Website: macys
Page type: cross-sells
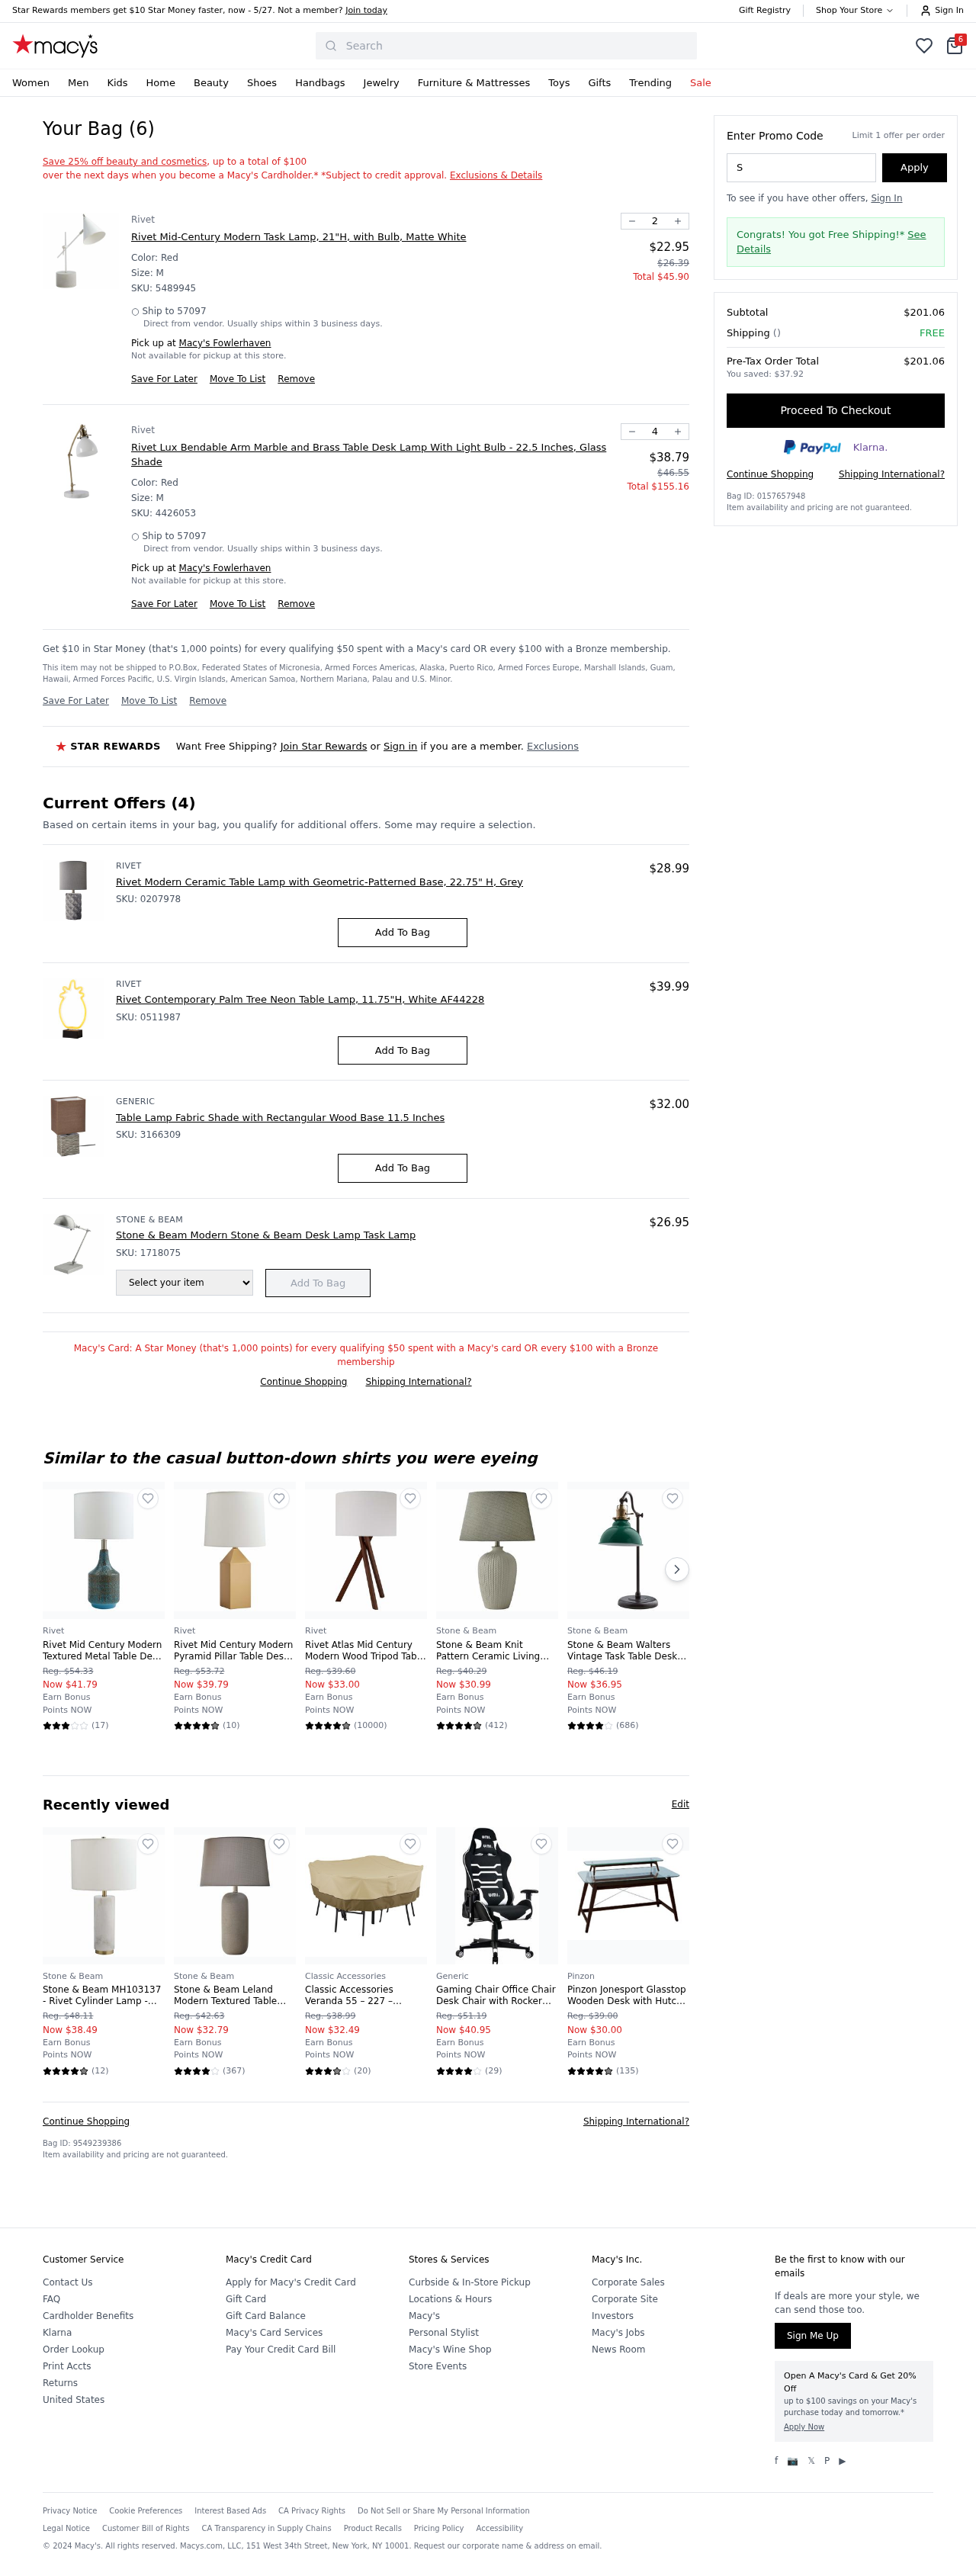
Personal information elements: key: PII_CITY
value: Fowlerhaven
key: PII_POSTCODE
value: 57097
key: PII_PROMO_CODE
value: SAVE28
Product elements: key: PRODUCT10_BRAND
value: Stone & Beam
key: PRODUCT10_NAME
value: Stone & Beam MH103137 - Rivet Cylinder Lamp - Table, 14" x 14" x 22", Paint+Plating
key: PRODUCT10_NUM_RATINGS
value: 12
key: PRODUCT10_PRICE
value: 38.49
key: PRODUCT10_RATING
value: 4.8
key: PRODUCT11_BRAND
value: Stone & Beam
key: PRODUCT11_NAME
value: Stone & Beam Leland Modern Textured Table Lamp With Bulb, 24.5"H, Grey
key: PRODUCT11_NUM_RATINGS
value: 367
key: PRODUCT11_PRICE
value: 32.79
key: PRODUCT11_RATING
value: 4.1
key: PRODUCT12_BRAND
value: Classic Accessories
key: PRODUCT12_NAME
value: Classic Accessories Veranda 55 – 227 – 011501 – Patio Table &amp; Chair Cover – M
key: PRODUCT12_NUM_RATINGS
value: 20
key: PRODUCT12_PRICE
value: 32.49
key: PRODUCT12_RATING
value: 3.7
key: PRODUCT13_BRAND
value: Generic
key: PRODUCT13_NAME
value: Gaming Chair Office Chair Desk Chair with Rocker Function Gamer Chair Fabric Height Adjustable Swive
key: PRODUCT13_NUM_RATINGS
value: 29
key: PRODUCT13_PRICE
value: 40.95
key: PRODUCT13_RATING
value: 4.1
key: PRODUCT14_BRAND
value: Pinzon
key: PRODUCT14_NAME
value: Pinzon Jonesport Glasstop Wooden Desk with Hutch, Kona
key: PRODUCT14_NUM_RATINGS
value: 135
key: PRODUCT14_PRICE
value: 30
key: PRODUCT14_RATING
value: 4.9
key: PRODUCT15_BRAND
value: Rivet
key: PRODUCT15_NAME
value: Rivet Modern Ceramic Table Lamp with Geometric-Patterned Base, 22.75" H, Grey
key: PRODUCT15_PRICE
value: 28.99
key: PRODUCT16_BRAND
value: Generic
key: PRODUCT16_NAME
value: Table Lamp Fabric Shade with Rectangular Wood Base 11.5 Inches
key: PRODUCT16_PRICE
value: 32
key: PRODUCT1_BRAND
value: Rivet
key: PRODUCT1_NAME
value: Rivet Mid-Century Modern Task Lamp, 21"H, with Bulb, Matte White
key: PRODUCT1_PRICE
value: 22.95
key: PRODUCT1_QUANTITY
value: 2
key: PRODUCT2_BRAND
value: Rivet
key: PRODUCT2_NAME
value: Rivet Lux Bendable Arm Marble and Brass Table Desk Lamp With Light Bulb - 22.5 Inches, Glass Shade
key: PRODUCT2_PRICE
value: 38.79
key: PRODUCT2_QUANTITY
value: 4
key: PRODUCT3_BRAND
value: Rivet
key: PRODUCT3_NAME
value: Rivet Contemporary Palm Tree Neon Table Lamp, 11.75"H, White AF44228
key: PRODUCT3_PRICE
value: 39.99
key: PRODUCT4_BRAND
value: Stone & Beam
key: PRODUCT4_NAME
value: Stone & Beam Modern Stone & Beam Desk Lamp Task Lamp
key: PRODUCT4_PRICE
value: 26.95
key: PRODUCT5_BRAND
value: Rivet
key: PRODUCT5_NAME
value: Rivet Mid Century Modern Textured Metal Table Desk Lamp With Light Bulb - 22 Inches, Blue And Copper
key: PRODUCT5_NUM_RATINGS
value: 17
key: PRODUCT5_PRICE
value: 41.79
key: PRODUCT5_RATING
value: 3.3
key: PRODUCT6_BRAND
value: Rivet
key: PRODUCT6_NAME
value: Rivet Mid Century Modern Pyramid Pillar Table Desk Lamp With Light Bulb - 22 Inches, Brass with Line
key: PRODUCT6_NUM_RATINGS
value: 10
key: PRODUCT6_PRICE
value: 39.79
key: PRODUCT6_RATING
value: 4.5
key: PRODUCT7_BRAND
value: Rivet
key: PRODUCT7_NAME
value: Rivet Atlas Mid Century Modern Wood Tripod Table Desk Lamp With Light Bulb - 27 Inches, White Shade
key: PRODUCT7_NUM_RATINGS
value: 10000
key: PRODUCT7_PRICE
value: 33
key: PRODUCT7_RATING
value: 4.7
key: PRODUCT8_BRAND
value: Stone & Beam
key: PRODUCT8_NAME
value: Stone & Beam Knit Pattern Ceramic Living Room Table Desk Lamp With LED Light Bulb - 18 x 24 Inches,
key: PRODUCT8_NUM_RATINGS
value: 412
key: PRODUCT8_PRICE
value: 30.99
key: PRODUCT8_RATING
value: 4.7
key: PRODUCT9_BRAND
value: Stone & Beam
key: PRODUCT9_NAME
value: Stone & Beam Walters Vintage Task Table Desk Lamp With LED Light Bulb - 7.6 x 10 x 19.9 Inches, Gree
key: PRODUCT9_NUM_RATINGS
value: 686
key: PRODUCT9_PRICE
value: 36.95
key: PRODUCT9_RATING
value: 4.2
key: PRODUCT1_SKU
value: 5489945
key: PRODUCT1_ORIGINAL_PRICE
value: $26.39
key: PRODUCT1_TOTAL
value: $45.90
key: PRODUCT2_SKU
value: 4426053
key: PRODUCT2_ORIGINAL_PRICE
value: $46.55
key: PRODUCT2_TOTAL
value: $155.16
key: PRODUCT15_SKU
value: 0207978
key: PRODUCT3_SKU
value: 0511987
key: PRODUCT16_SKU
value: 3166309
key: PRODUCT4_SKU
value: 1718075
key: PRODUCT5_ORIGINAL_PRICE
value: Reg. $54.33
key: PRODUCT6_ORIGINAL_PRICE
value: Reg. $53.72
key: PRODUCT7_ORIGINAL_PRICE
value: Reg. $39.60
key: PRODUCT8_ORIGINAL_PRICE
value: Reg. $40.29
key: PRODUCT9_ORIGINAL_PRICE
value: Reg. $46.19
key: PRODUCT10_ORIGINAL_PRICE
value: Reg. $48.11
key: PRODUCT11_ORIGINAL_PRICE
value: Reg. $42.63
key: PRODUCT12_ORIGINAL_PRICE
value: Reg. $38.99
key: PRODUCT13_ORIGINAL_PRICE
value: Reg. $51.19
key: PRODUCT14_ORIGINAL_PRICE
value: Reg. $39.00
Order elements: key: ORDER_NUM_ITEMS
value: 6
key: ORDER_SUBTOTAL
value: $201.06
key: ORDER_TOTAL
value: $201.06
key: ORDER_SAVINGS
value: $37.92
Search elements: key: HEADER_SEARCH
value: Search